Question: I want to make a "tally counter" like application in Xcode with my custom images only numeric digits 0-999 to looks like this:

And I don't know from where to start. I know how to do it with UILabel and system fonts, but i want to use my custom photoshop images without fonts or labels. Any help?
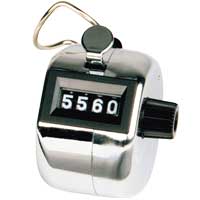
Answer: You can do it pretty much as for websites (remembering the old good 90s when every website had a graphical visitor counter...)
Create an UIImageView that will be the background (bg.png), and one image for each digits (0.png ... 9.png). Now in interface builder you place four images over the background, initializing them say with 0.png. In your view controller, in turn, you can change the png loaded in the UIImageView, so if the UIImageView of your first digit is called digit1 and you want to set it to 6, you'd use
'digit1.image = [UIImage imageNamed:[NSString stringWithFormat:@"%d.png", 6]];'